Interaction volume radius: 10 \u00c5
Interaction volume height: 20 \u00c5
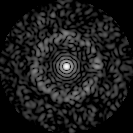
Disorder parameter: 0.8616